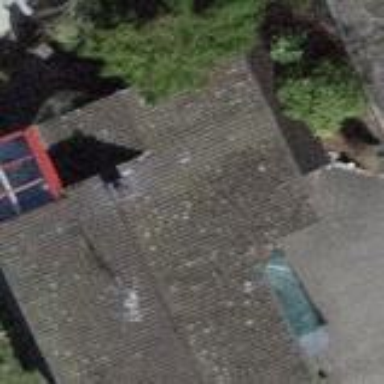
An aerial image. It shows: Building with tiled roof.